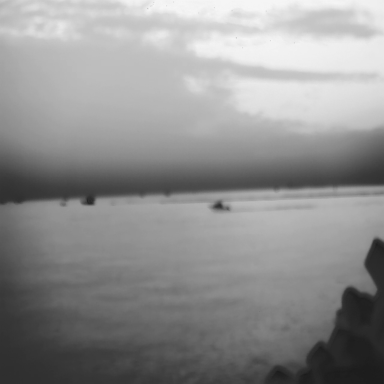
There are five objects shown in the infrared image, including four bulk_carriers, and a canoe.